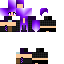
A female human skin with dark skin, wearing brown long hair dressed in a purple hoodie and black pants, featuring a closed mouth.